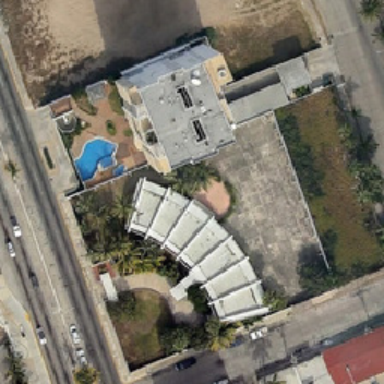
This is a beautiful house near the road .